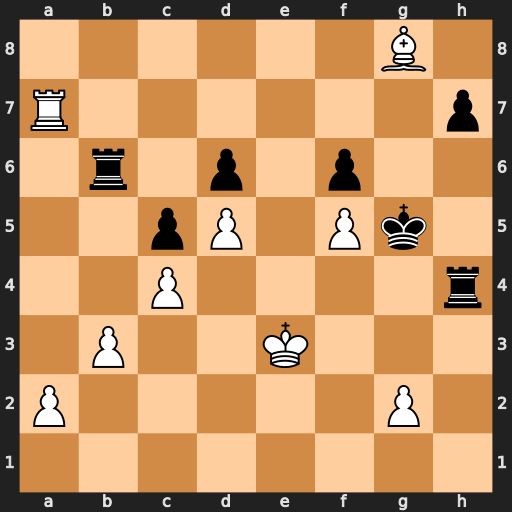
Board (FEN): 6B1/R6p/1r1p1p2/2pP1Pk1/2P4r/1P2K3/P5P1/8
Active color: w
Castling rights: -
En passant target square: -
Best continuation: Rg7+ Kh6 Rxh7+ Kg5 Rg7+